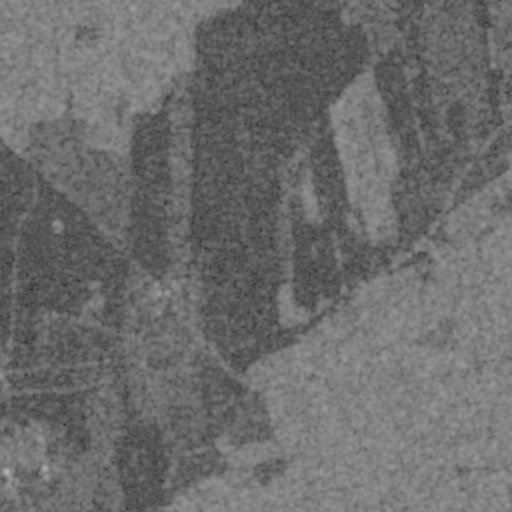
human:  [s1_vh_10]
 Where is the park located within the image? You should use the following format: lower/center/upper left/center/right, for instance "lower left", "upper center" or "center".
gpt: The park is located in the lower left of the image.
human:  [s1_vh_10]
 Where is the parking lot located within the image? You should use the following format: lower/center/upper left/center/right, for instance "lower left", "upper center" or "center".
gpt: The parking lot is located in the lower left of the image.
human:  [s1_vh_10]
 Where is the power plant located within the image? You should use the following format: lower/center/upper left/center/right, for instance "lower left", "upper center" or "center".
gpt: There is no power plant in the image.

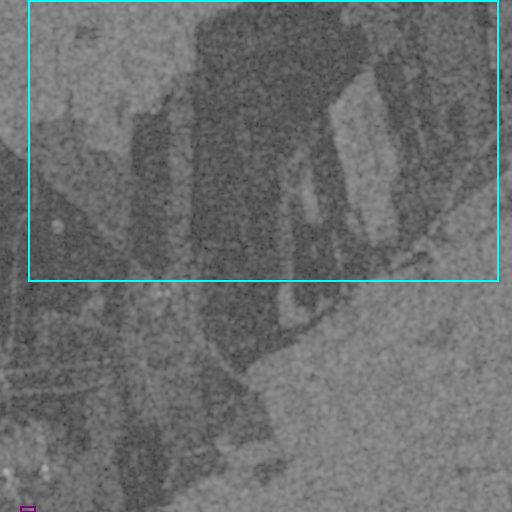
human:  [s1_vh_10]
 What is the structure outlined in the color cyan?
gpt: The structure outlined in cyan is a crop field.
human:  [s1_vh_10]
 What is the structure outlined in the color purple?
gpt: The structure outlined in purple is a park.
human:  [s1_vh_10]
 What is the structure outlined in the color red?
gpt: There is no red outline.